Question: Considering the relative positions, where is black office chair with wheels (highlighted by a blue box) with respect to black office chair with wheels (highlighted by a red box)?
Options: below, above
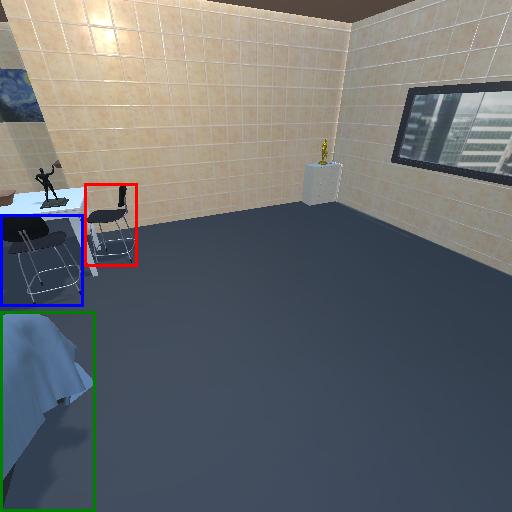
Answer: below